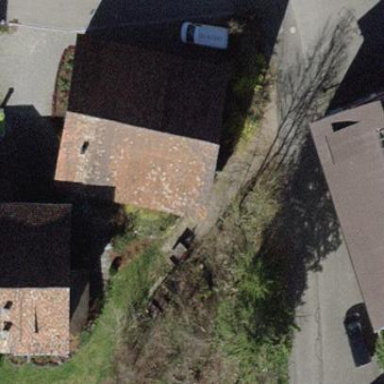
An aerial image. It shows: Shed.